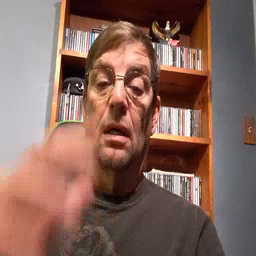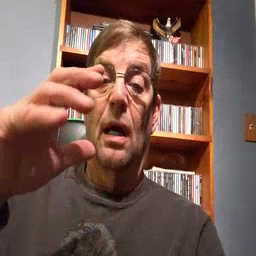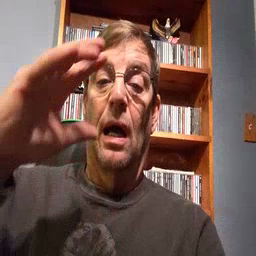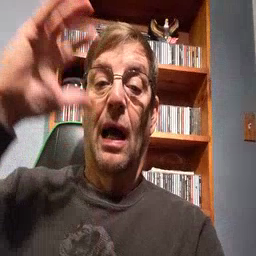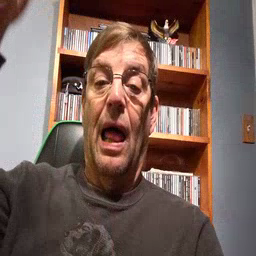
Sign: cloud